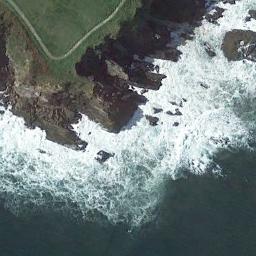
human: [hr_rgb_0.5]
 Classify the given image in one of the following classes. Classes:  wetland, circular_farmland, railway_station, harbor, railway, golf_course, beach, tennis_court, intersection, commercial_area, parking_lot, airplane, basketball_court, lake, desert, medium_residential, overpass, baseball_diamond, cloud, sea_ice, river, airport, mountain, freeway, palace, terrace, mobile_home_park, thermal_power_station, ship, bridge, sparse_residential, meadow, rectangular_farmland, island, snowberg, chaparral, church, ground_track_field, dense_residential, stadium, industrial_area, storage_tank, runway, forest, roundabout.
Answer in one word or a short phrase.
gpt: beach